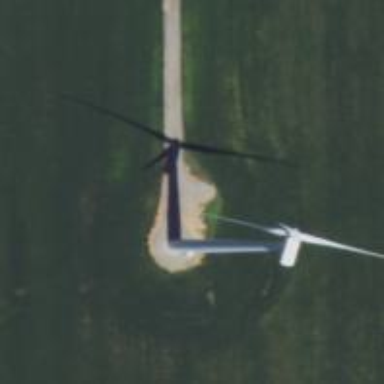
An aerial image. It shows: Industrial building with wind turbine generator. The generator is horizontal axis wind turbine.